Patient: sex F, age 59
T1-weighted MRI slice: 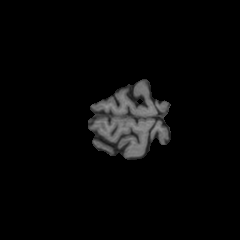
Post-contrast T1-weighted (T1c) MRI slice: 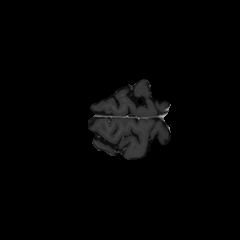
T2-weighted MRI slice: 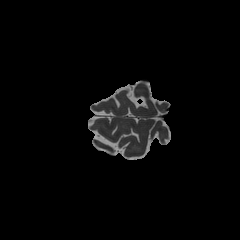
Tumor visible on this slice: no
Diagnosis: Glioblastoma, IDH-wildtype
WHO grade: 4